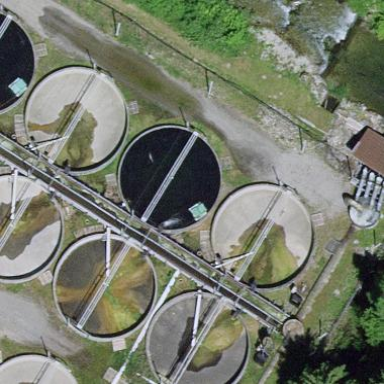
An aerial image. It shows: Image of wastewater.